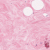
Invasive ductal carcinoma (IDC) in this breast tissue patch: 0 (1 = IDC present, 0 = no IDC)